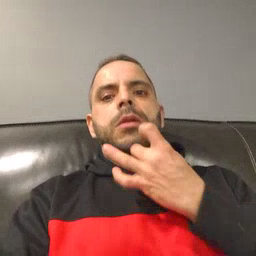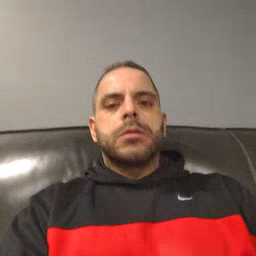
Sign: lamp